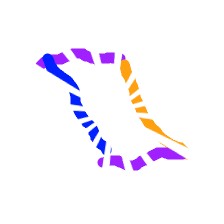
Shape: parallelogram